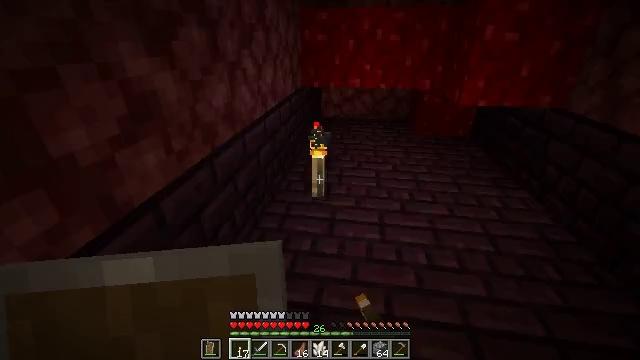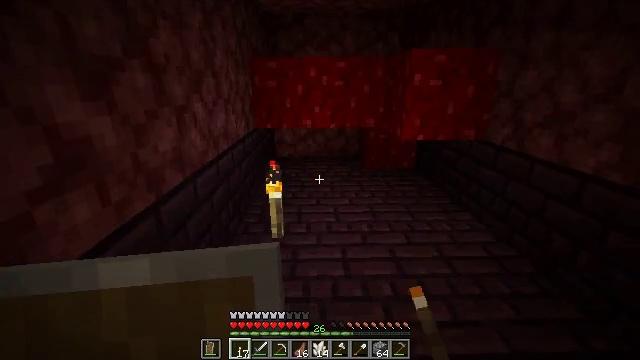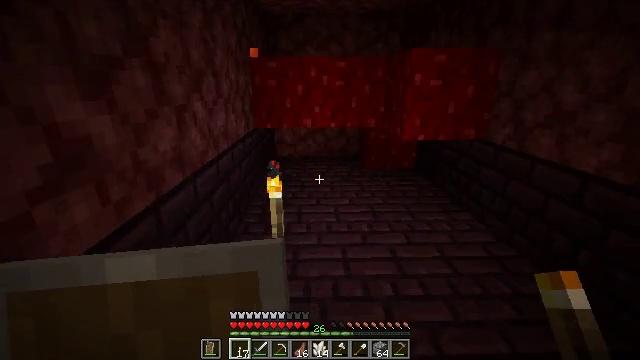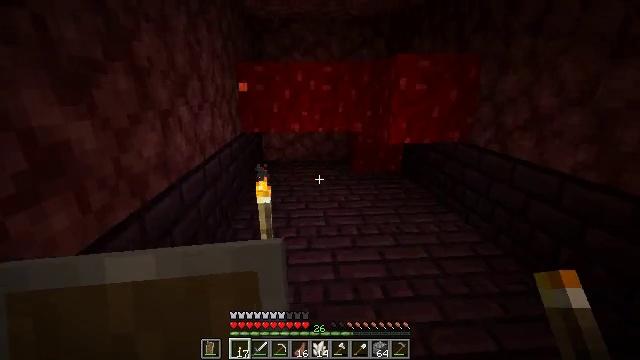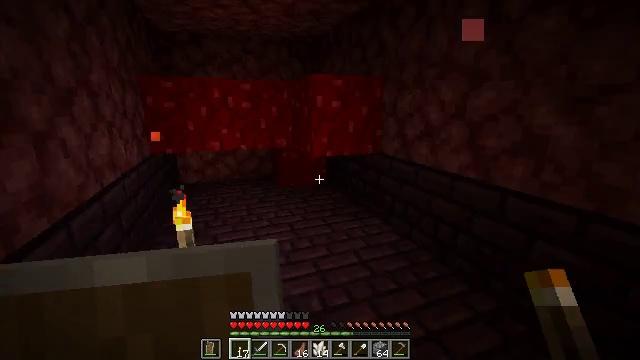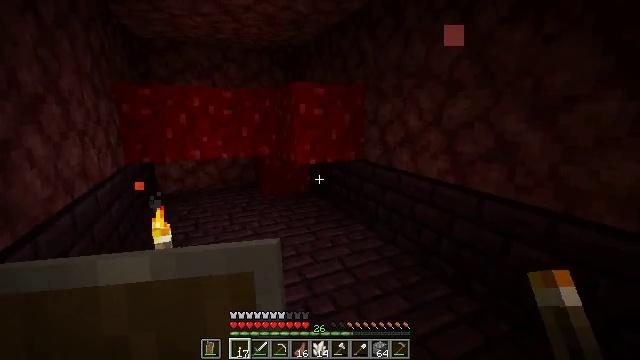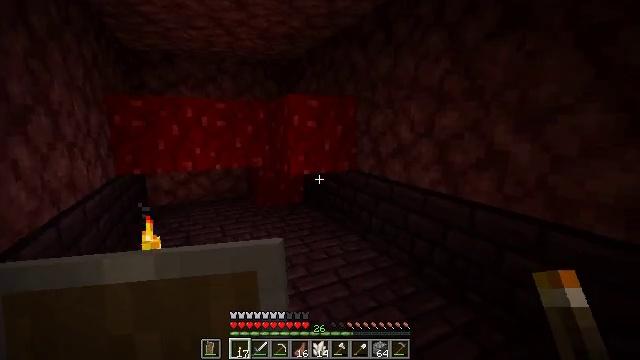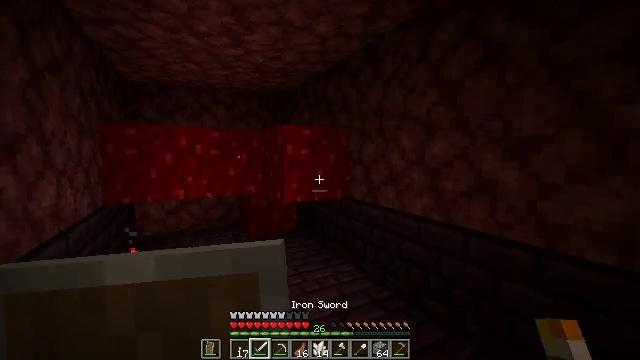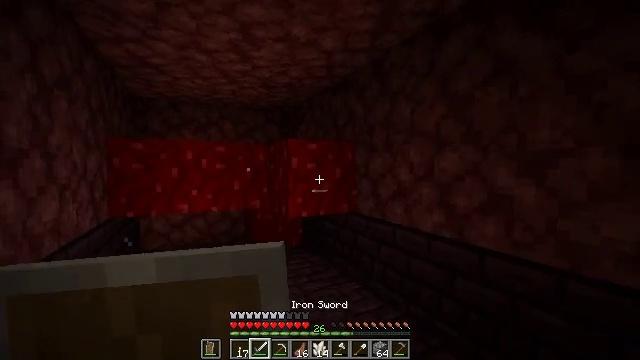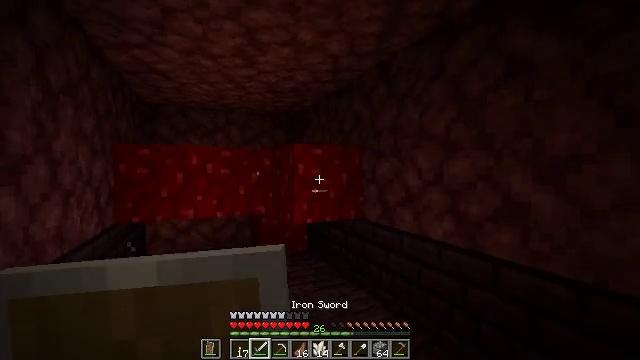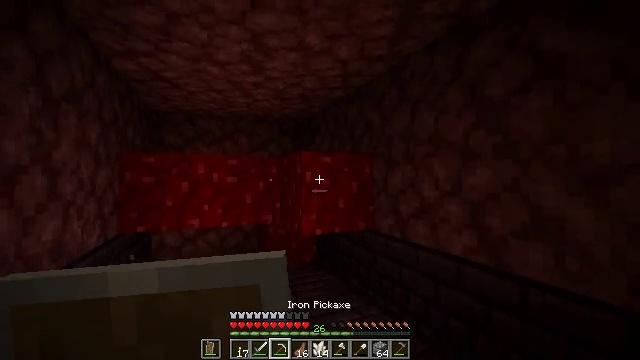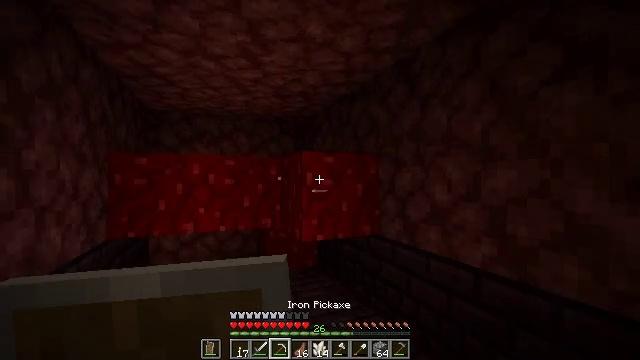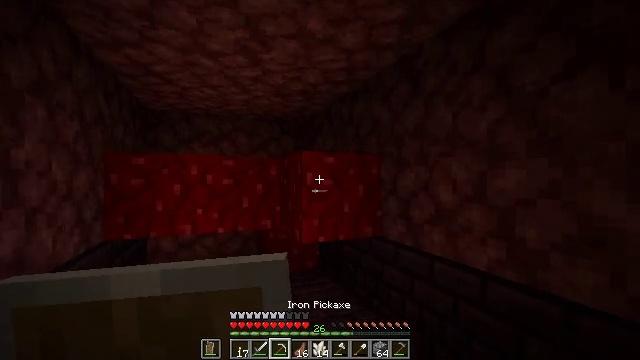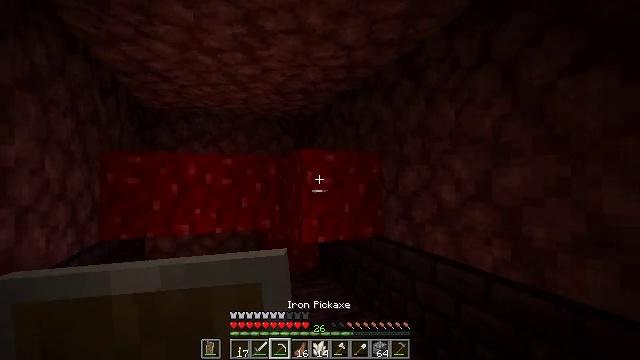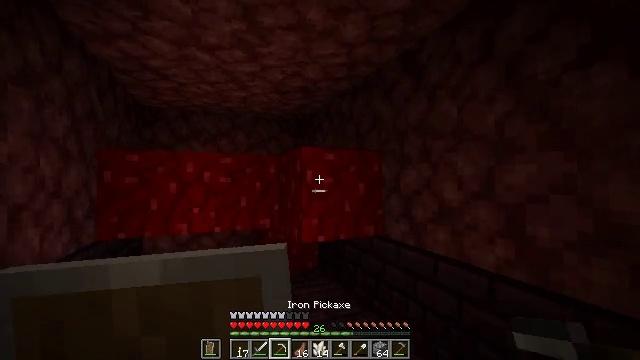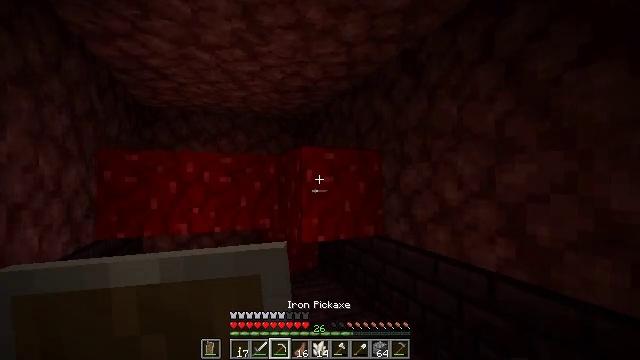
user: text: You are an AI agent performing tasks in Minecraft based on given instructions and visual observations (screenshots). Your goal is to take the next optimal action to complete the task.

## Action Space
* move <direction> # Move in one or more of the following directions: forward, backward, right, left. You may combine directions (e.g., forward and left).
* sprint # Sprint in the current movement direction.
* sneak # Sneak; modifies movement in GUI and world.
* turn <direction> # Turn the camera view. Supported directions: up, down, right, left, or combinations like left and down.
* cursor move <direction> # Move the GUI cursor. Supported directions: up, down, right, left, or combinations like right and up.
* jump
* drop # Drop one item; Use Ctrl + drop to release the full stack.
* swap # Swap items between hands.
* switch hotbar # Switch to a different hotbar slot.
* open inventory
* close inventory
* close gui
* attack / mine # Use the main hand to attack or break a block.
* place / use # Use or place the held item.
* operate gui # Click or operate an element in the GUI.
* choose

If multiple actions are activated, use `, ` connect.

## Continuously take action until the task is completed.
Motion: motion action
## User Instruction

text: Mine the nether wart block in the Nether.
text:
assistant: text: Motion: turn right and up, attack / mine
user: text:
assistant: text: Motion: attack / mine
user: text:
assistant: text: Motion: no_op
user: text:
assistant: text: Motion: turn right and up
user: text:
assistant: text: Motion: turn right and up
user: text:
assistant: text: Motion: turn right and up
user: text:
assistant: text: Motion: turn right and up
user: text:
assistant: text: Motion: move forward, turn left and up
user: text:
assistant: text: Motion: move forward, turn left and up
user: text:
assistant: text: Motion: move forward, turn left and up
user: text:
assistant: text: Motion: no_op
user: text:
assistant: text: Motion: no_op
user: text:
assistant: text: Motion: no_op
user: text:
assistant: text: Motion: no_op
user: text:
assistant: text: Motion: no_op
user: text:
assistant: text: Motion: move forward
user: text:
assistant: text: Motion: move forward, attack / mine
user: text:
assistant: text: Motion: attack / mine
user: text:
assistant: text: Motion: attack / mine
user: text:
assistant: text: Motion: attack / mine
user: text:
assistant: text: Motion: attack / mine
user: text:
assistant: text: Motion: attack / mine
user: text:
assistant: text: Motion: attack / mine
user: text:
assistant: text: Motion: attack / mine
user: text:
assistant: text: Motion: attack / mine
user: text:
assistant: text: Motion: attack / mine
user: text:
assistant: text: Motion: attack / mine
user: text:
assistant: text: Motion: attack / mine
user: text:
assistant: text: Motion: attack / mine
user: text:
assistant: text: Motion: attack / mine